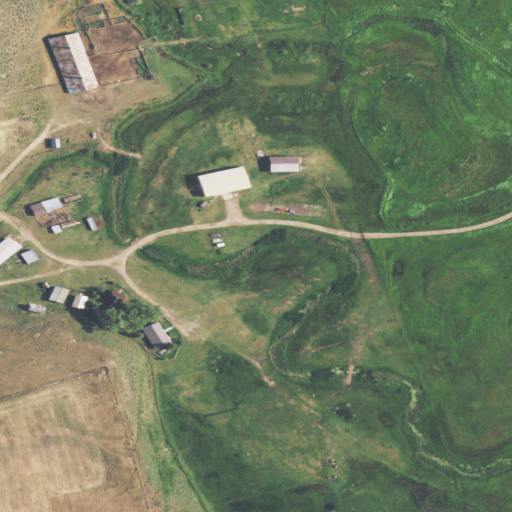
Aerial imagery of valley in Wyoming named Thomas Canyon containing pasture, shrub, herbaceous wetlands, open development, and low intensity development